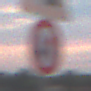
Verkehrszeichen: VorrangDesGegenverkehrs
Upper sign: Arbeitsstelle
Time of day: SunriseSunset
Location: Outdoor (Nature)
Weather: PartlyCloudy
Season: NotSpecified
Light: Natural